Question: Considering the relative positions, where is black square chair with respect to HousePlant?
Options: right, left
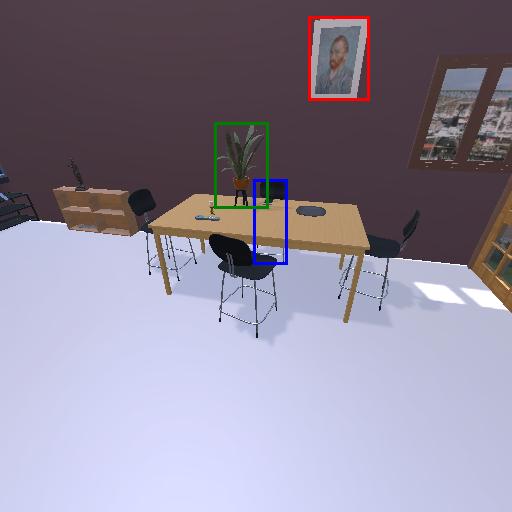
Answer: right